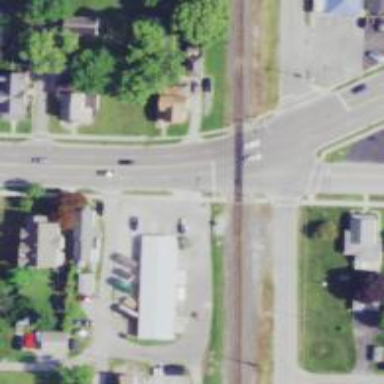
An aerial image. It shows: Crossing for the railway.